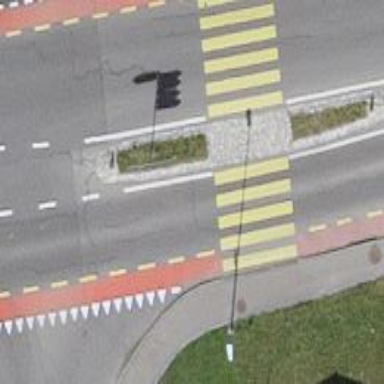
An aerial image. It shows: Uncontrolled zebra crossing with pedestrian island.